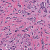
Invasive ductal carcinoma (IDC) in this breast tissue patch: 0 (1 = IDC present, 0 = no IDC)